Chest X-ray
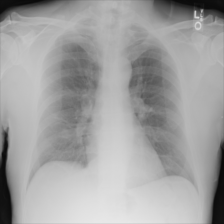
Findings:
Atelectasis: negative
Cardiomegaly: negative
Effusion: negative
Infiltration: negative
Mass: negative
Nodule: negative
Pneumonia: negative
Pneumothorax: negative
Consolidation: negative
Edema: negative
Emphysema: negative
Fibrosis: negative
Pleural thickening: negative
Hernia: negative